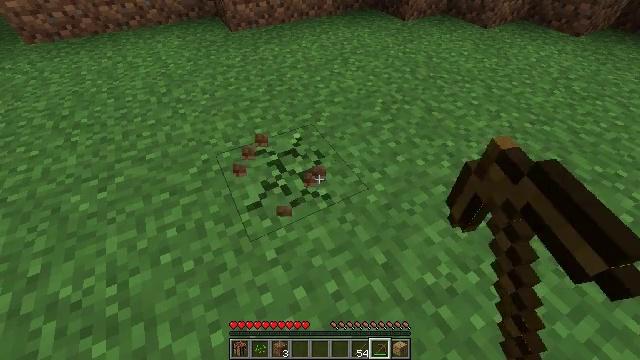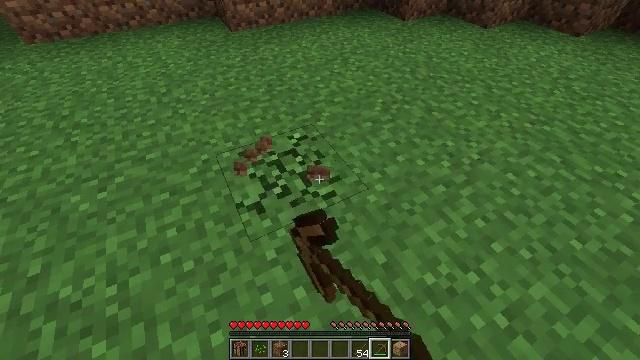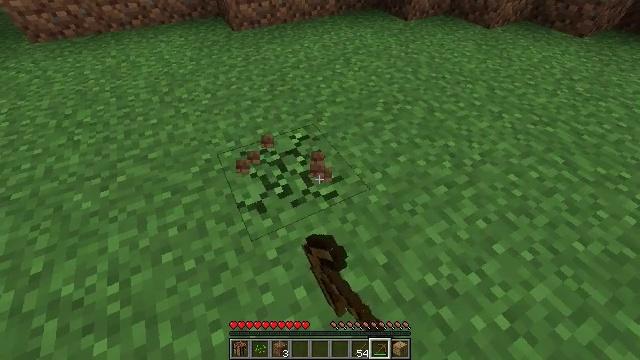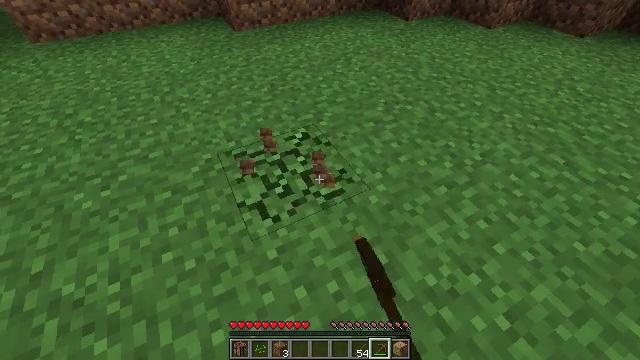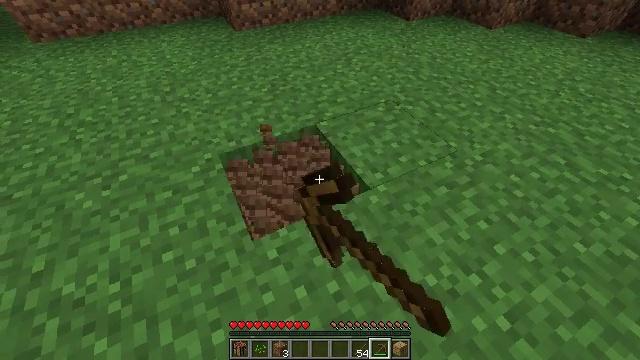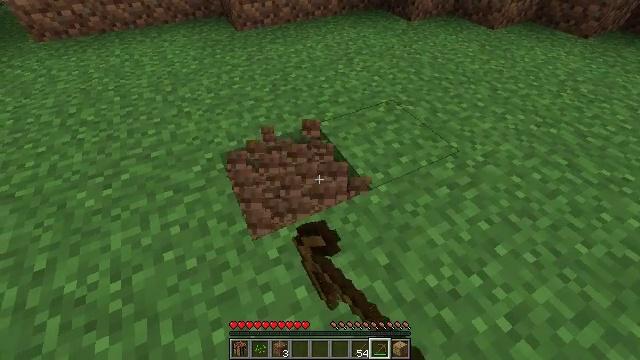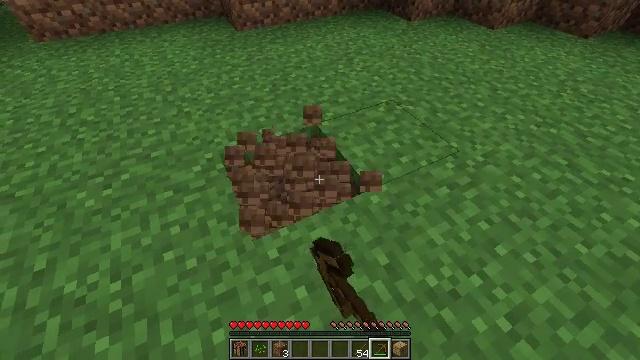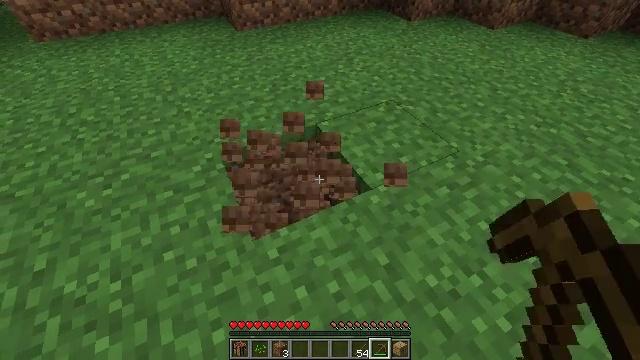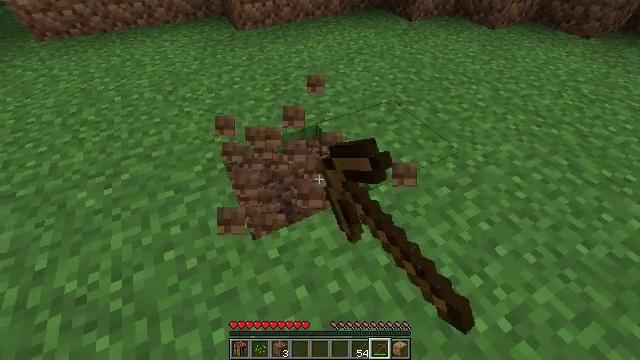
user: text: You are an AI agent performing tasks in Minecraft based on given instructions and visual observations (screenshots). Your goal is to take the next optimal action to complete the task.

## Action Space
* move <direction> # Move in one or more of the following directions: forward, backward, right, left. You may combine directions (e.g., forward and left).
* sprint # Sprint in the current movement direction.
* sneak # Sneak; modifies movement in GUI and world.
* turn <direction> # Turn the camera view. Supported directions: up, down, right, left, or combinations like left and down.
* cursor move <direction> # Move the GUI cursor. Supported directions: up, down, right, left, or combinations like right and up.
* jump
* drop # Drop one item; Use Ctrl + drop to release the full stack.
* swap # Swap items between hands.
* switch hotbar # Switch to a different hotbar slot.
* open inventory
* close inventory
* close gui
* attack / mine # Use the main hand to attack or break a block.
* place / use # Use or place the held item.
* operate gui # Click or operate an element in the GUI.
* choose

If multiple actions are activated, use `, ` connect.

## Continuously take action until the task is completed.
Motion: motion action
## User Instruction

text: Harvest grass block to clear the area.
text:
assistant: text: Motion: attack / mine
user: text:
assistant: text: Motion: attack / mine
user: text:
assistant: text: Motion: attack / mine
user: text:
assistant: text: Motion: attack / mine
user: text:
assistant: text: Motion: attack / mine
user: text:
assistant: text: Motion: attack / mine
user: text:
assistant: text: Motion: attack / mine
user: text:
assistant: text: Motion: attack / mine
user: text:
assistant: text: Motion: attack / mine